Question: I am thinking to build an app which will have the same grid layout like in the picture, but I cant figure out what layout I should use.
GridView, or something like that?

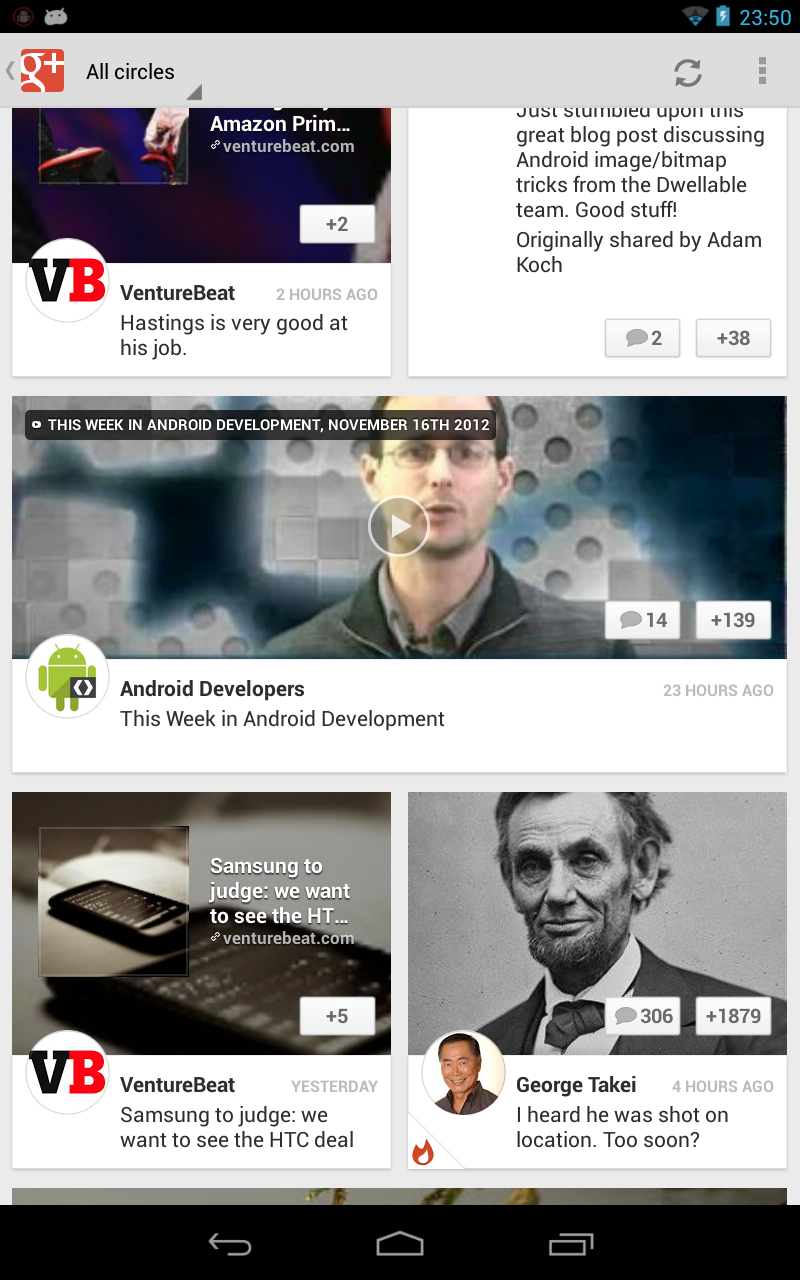
Answer: It is possible using StaggeredGridView . Check out below repos on github
<URL>
<URL>